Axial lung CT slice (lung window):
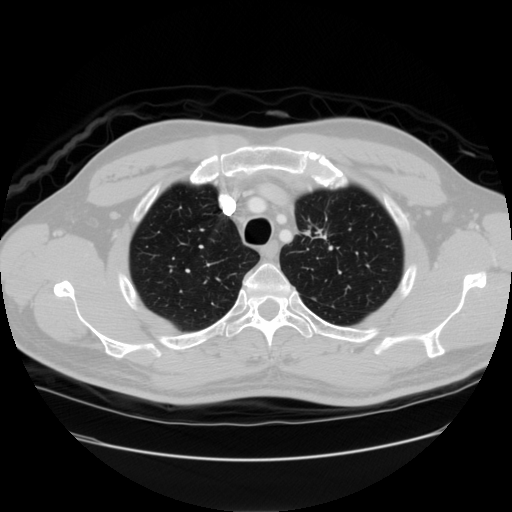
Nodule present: yes
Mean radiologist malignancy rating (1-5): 4.75